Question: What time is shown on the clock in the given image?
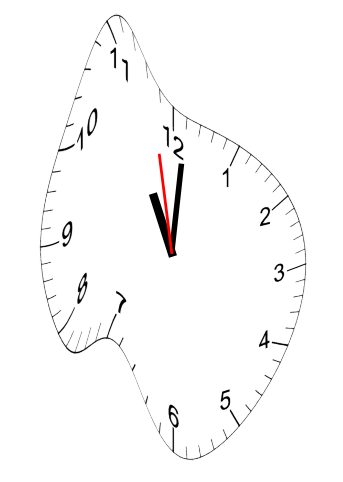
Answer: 11:00:58